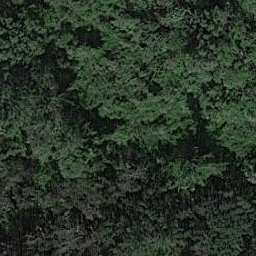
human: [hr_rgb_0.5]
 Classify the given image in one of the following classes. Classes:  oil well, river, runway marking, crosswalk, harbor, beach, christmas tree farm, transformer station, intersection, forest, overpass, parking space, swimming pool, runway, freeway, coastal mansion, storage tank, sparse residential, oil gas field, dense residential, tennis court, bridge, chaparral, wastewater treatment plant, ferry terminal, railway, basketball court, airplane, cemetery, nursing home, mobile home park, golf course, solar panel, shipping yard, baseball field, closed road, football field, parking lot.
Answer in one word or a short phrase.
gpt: forest